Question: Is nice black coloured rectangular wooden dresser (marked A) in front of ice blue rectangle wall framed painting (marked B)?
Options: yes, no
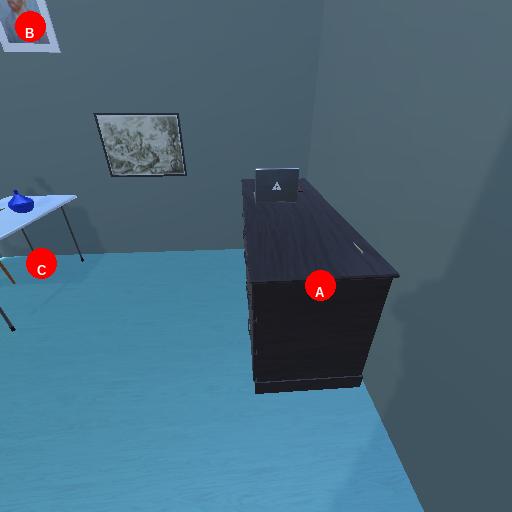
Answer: yes